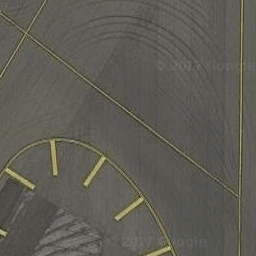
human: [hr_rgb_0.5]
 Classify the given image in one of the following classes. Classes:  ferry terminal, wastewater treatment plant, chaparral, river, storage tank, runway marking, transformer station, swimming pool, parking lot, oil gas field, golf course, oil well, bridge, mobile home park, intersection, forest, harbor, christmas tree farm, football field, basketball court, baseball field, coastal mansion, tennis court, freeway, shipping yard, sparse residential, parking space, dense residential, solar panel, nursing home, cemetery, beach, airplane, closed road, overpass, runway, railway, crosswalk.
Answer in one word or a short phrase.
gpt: runway marking